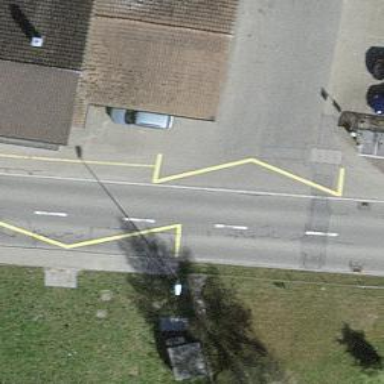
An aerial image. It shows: Bus stop equipped with public transport stop position.